Question: I'm trying to implement a simple page that have google maps enabled, but I'm having an issue where my google maps marker is not showing after uploading the files to the hosting, it works fine locally.
I tried both using a custom marker and the default one, the issue is the same, it works locally but doesn't after uploading.
Here's the script I'm using
'''
/*GOOGLE MAPS*/
function initialize() {
// Declare map style
var grayscale = [{"featureType":"landscape","stylers":[{"saturation":-100},{"lightness":65},{"visibility":"on"}]},{"featureType":"poi","stylers":[{"saturation":-100},{"lightness":51},{"visibility":"simplified"}]},{"featureType":"road.highway","stylers":[{"saturation":-100},{"visibility":"simplified"}]},{"featureType":"road.arterial","stylers":[{"saturation":-100},{"lightness":30},{"visibility":"on"}]},{"featureType":"road.local","stylers":[{"saturation":-100},{"lightness":40},{"visibility":"on"}]},{"featureType":"transit","stylers":[{"saturation":-100},{"visibility":"simplified"}]},{"featureType":"administrative.province","stylers":[{"visibility":"off"}]},{"featureType":"water","elementType":"labels","stylers":[{"visibility":"on"},{"lightness":-25},{"saturation":-100}]},{"featureType":"water","elementType":"geometry","stylers":[{"hue":"#ffff00"},{"lightness":-25},{"saturation":-97}]}];
var mapOptions = {
center: {lat: 46.211000, lng: 16.913157},
zoom: 13,
scrollwheel: false
};
var map = new google.maps.Map(document.getElementById('map-canvas'),
mapOptions);
// Change map style
map.setOptions({styles: grayscale});
var image = 'img/vemo-google-map-marker.png';
var marker = new google.maps.Marker({
position: {lat: 46.211000, lng: 16.913157},
map: map,
title: "VEMO TRADE d.o.o.",
icon: image,
});
}
google.maps.event.addDomListener(window, 'load', initialize);
'''

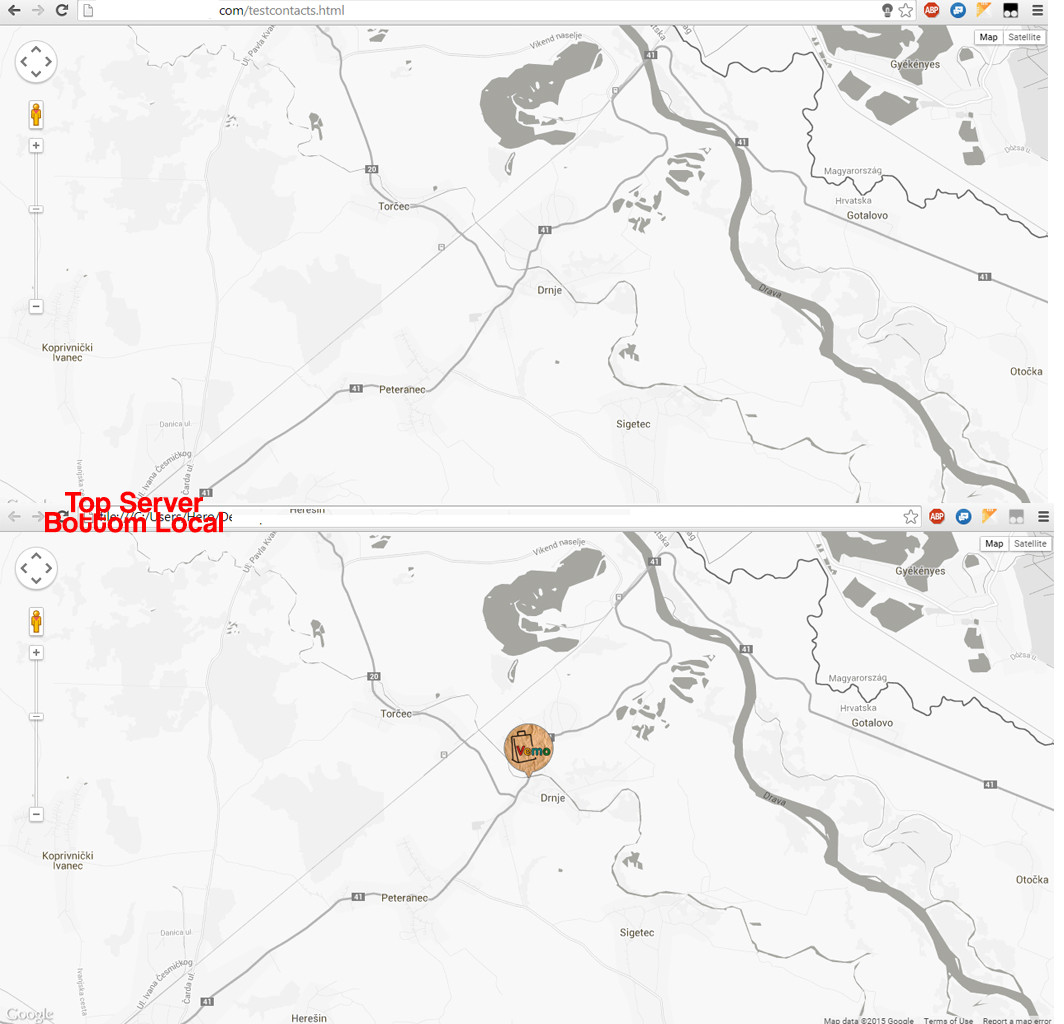
Answer: You need to specifiy whole absolute path here:
'''
var image = '//YOUR_DOMAIN/img/vemo-google-map-marker.png';
'''